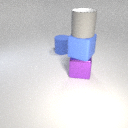
large blue rubber cylinder to the left of large purple metal cube